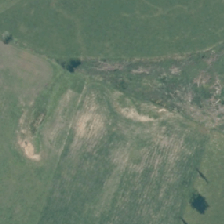
Land cover: harvested_forest